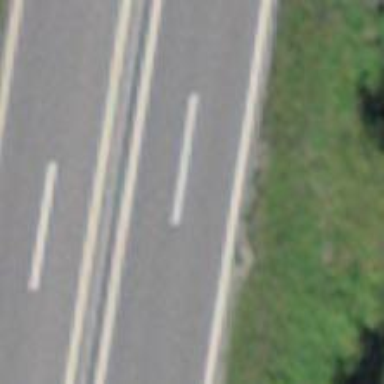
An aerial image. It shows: Asphalt trunk motorway.